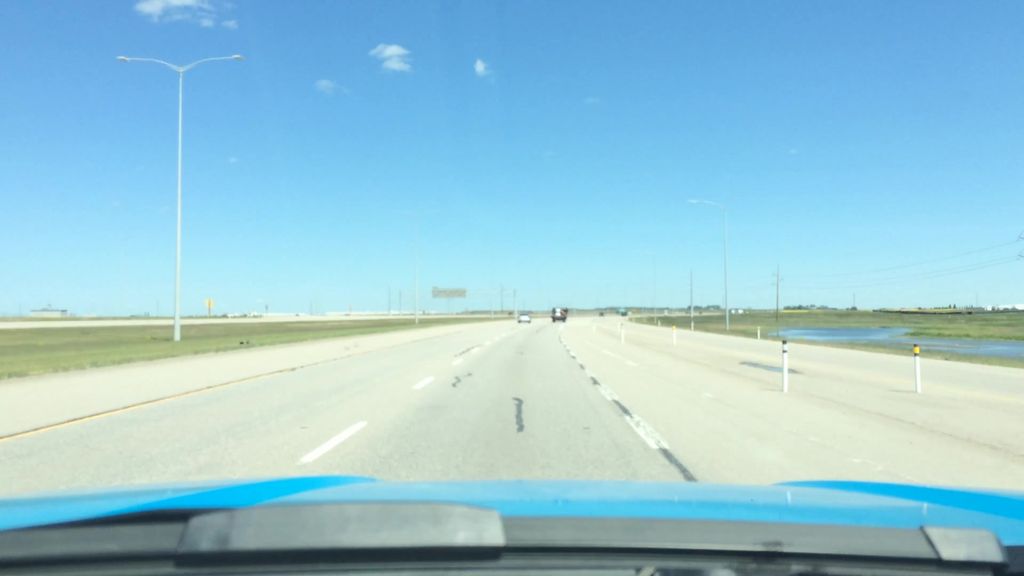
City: calgary